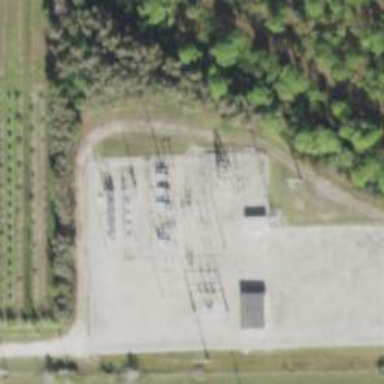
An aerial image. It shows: Switch used for power control.